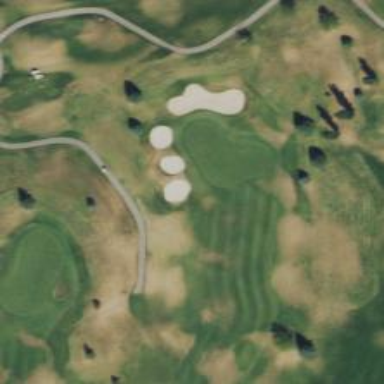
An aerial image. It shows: Golf hole.